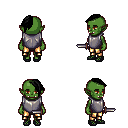
a pixel art fantasy rpg character, female body template, orc, green skin, steel chest armor, gold greaves, black long mohawk hairstyle, ghillies, dagger, four views (front, back, left, right), 2x2 character sprite sheet, small pixel art, hard edges, no anti-aliasing